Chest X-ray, PA view. Patient: 37 years old, sex F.
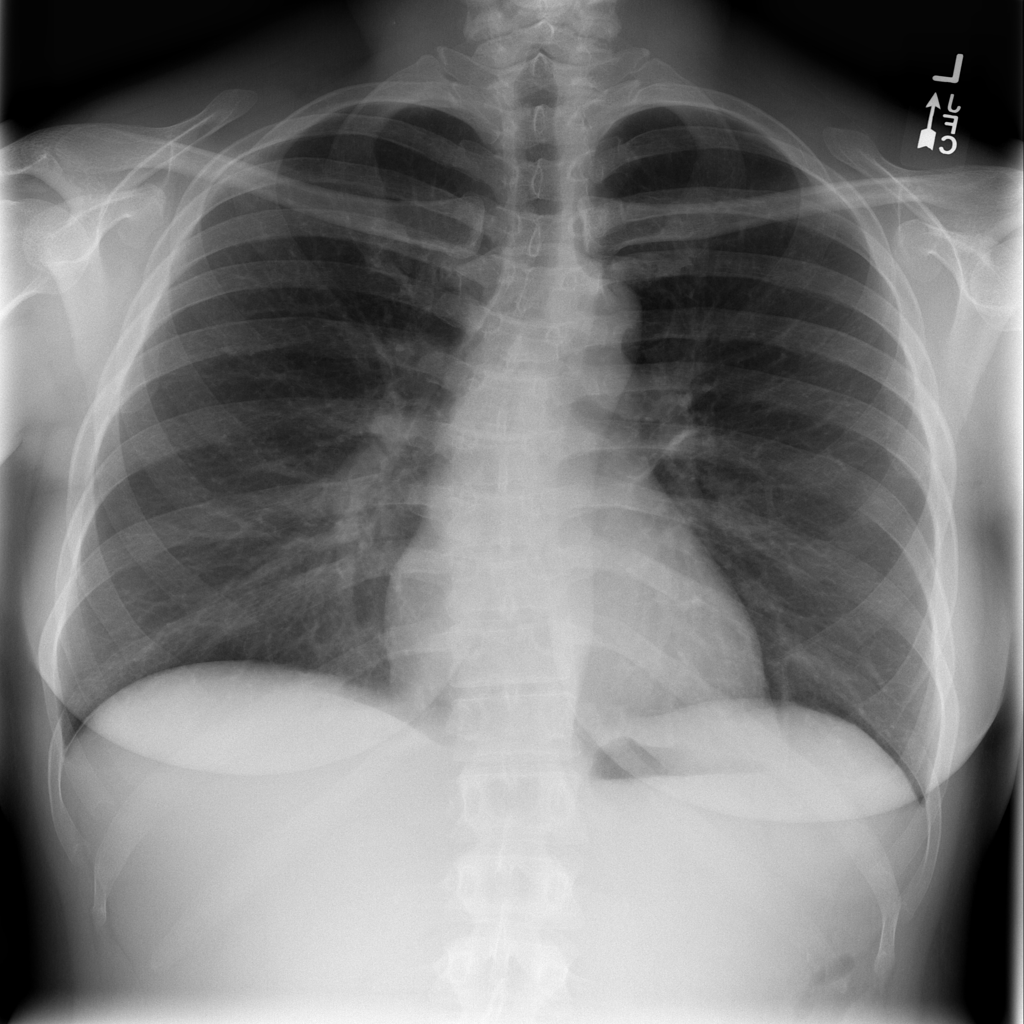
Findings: Pleural_Thickening